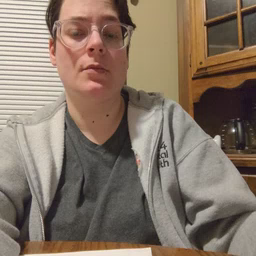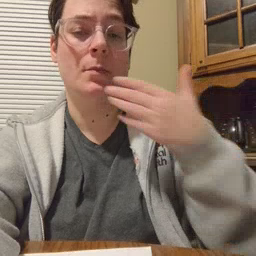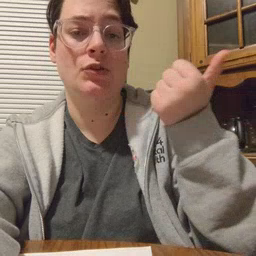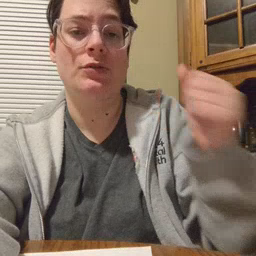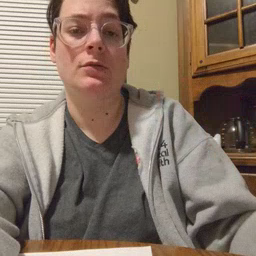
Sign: better